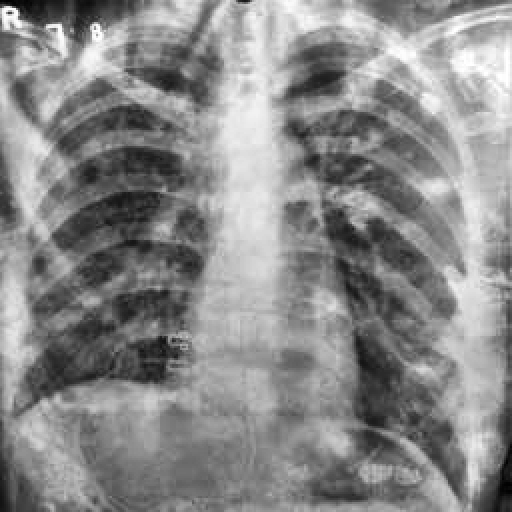
Finding: TUBERCULOSIS